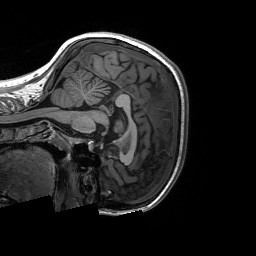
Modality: T1w
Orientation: sagittal
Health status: ill
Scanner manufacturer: siemens
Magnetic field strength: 3 T
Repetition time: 2.3 s
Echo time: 0.00226 s